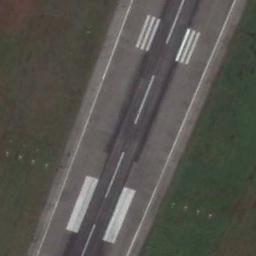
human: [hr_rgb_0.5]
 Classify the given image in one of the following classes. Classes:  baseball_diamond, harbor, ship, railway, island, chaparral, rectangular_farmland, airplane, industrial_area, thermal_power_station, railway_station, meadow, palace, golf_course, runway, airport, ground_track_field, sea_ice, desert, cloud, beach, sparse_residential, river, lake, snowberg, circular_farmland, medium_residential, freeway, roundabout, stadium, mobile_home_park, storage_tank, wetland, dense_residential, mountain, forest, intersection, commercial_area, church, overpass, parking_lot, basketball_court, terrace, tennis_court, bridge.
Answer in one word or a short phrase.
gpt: runway